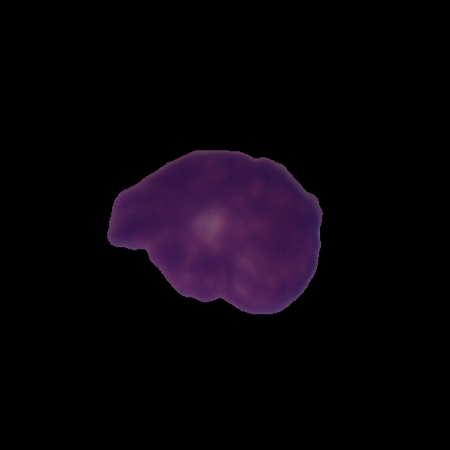
Label: healthy